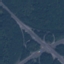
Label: Highway